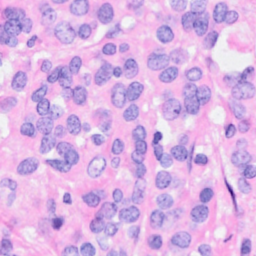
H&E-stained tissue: Breast